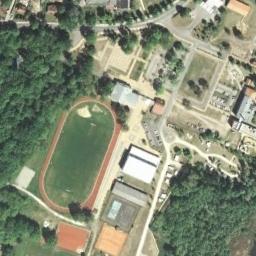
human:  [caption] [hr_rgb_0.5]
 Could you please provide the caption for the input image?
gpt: There are many buildings next to the ground track field .

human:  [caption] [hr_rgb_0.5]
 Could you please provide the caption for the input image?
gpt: The track and field is built on the lawn, Surrounded by many buildings and vegetation .

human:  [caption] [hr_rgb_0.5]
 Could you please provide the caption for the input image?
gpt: The ground track field is next to a forest and some buildings .

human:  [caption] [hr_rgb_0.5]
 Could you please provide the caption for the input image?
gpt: There is a small track in the upper left corner .

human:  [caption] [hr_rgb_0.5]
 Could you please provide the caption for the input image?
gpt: There are many green trees beside the ground track field with a red track .